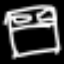
Label: bed